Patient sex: M
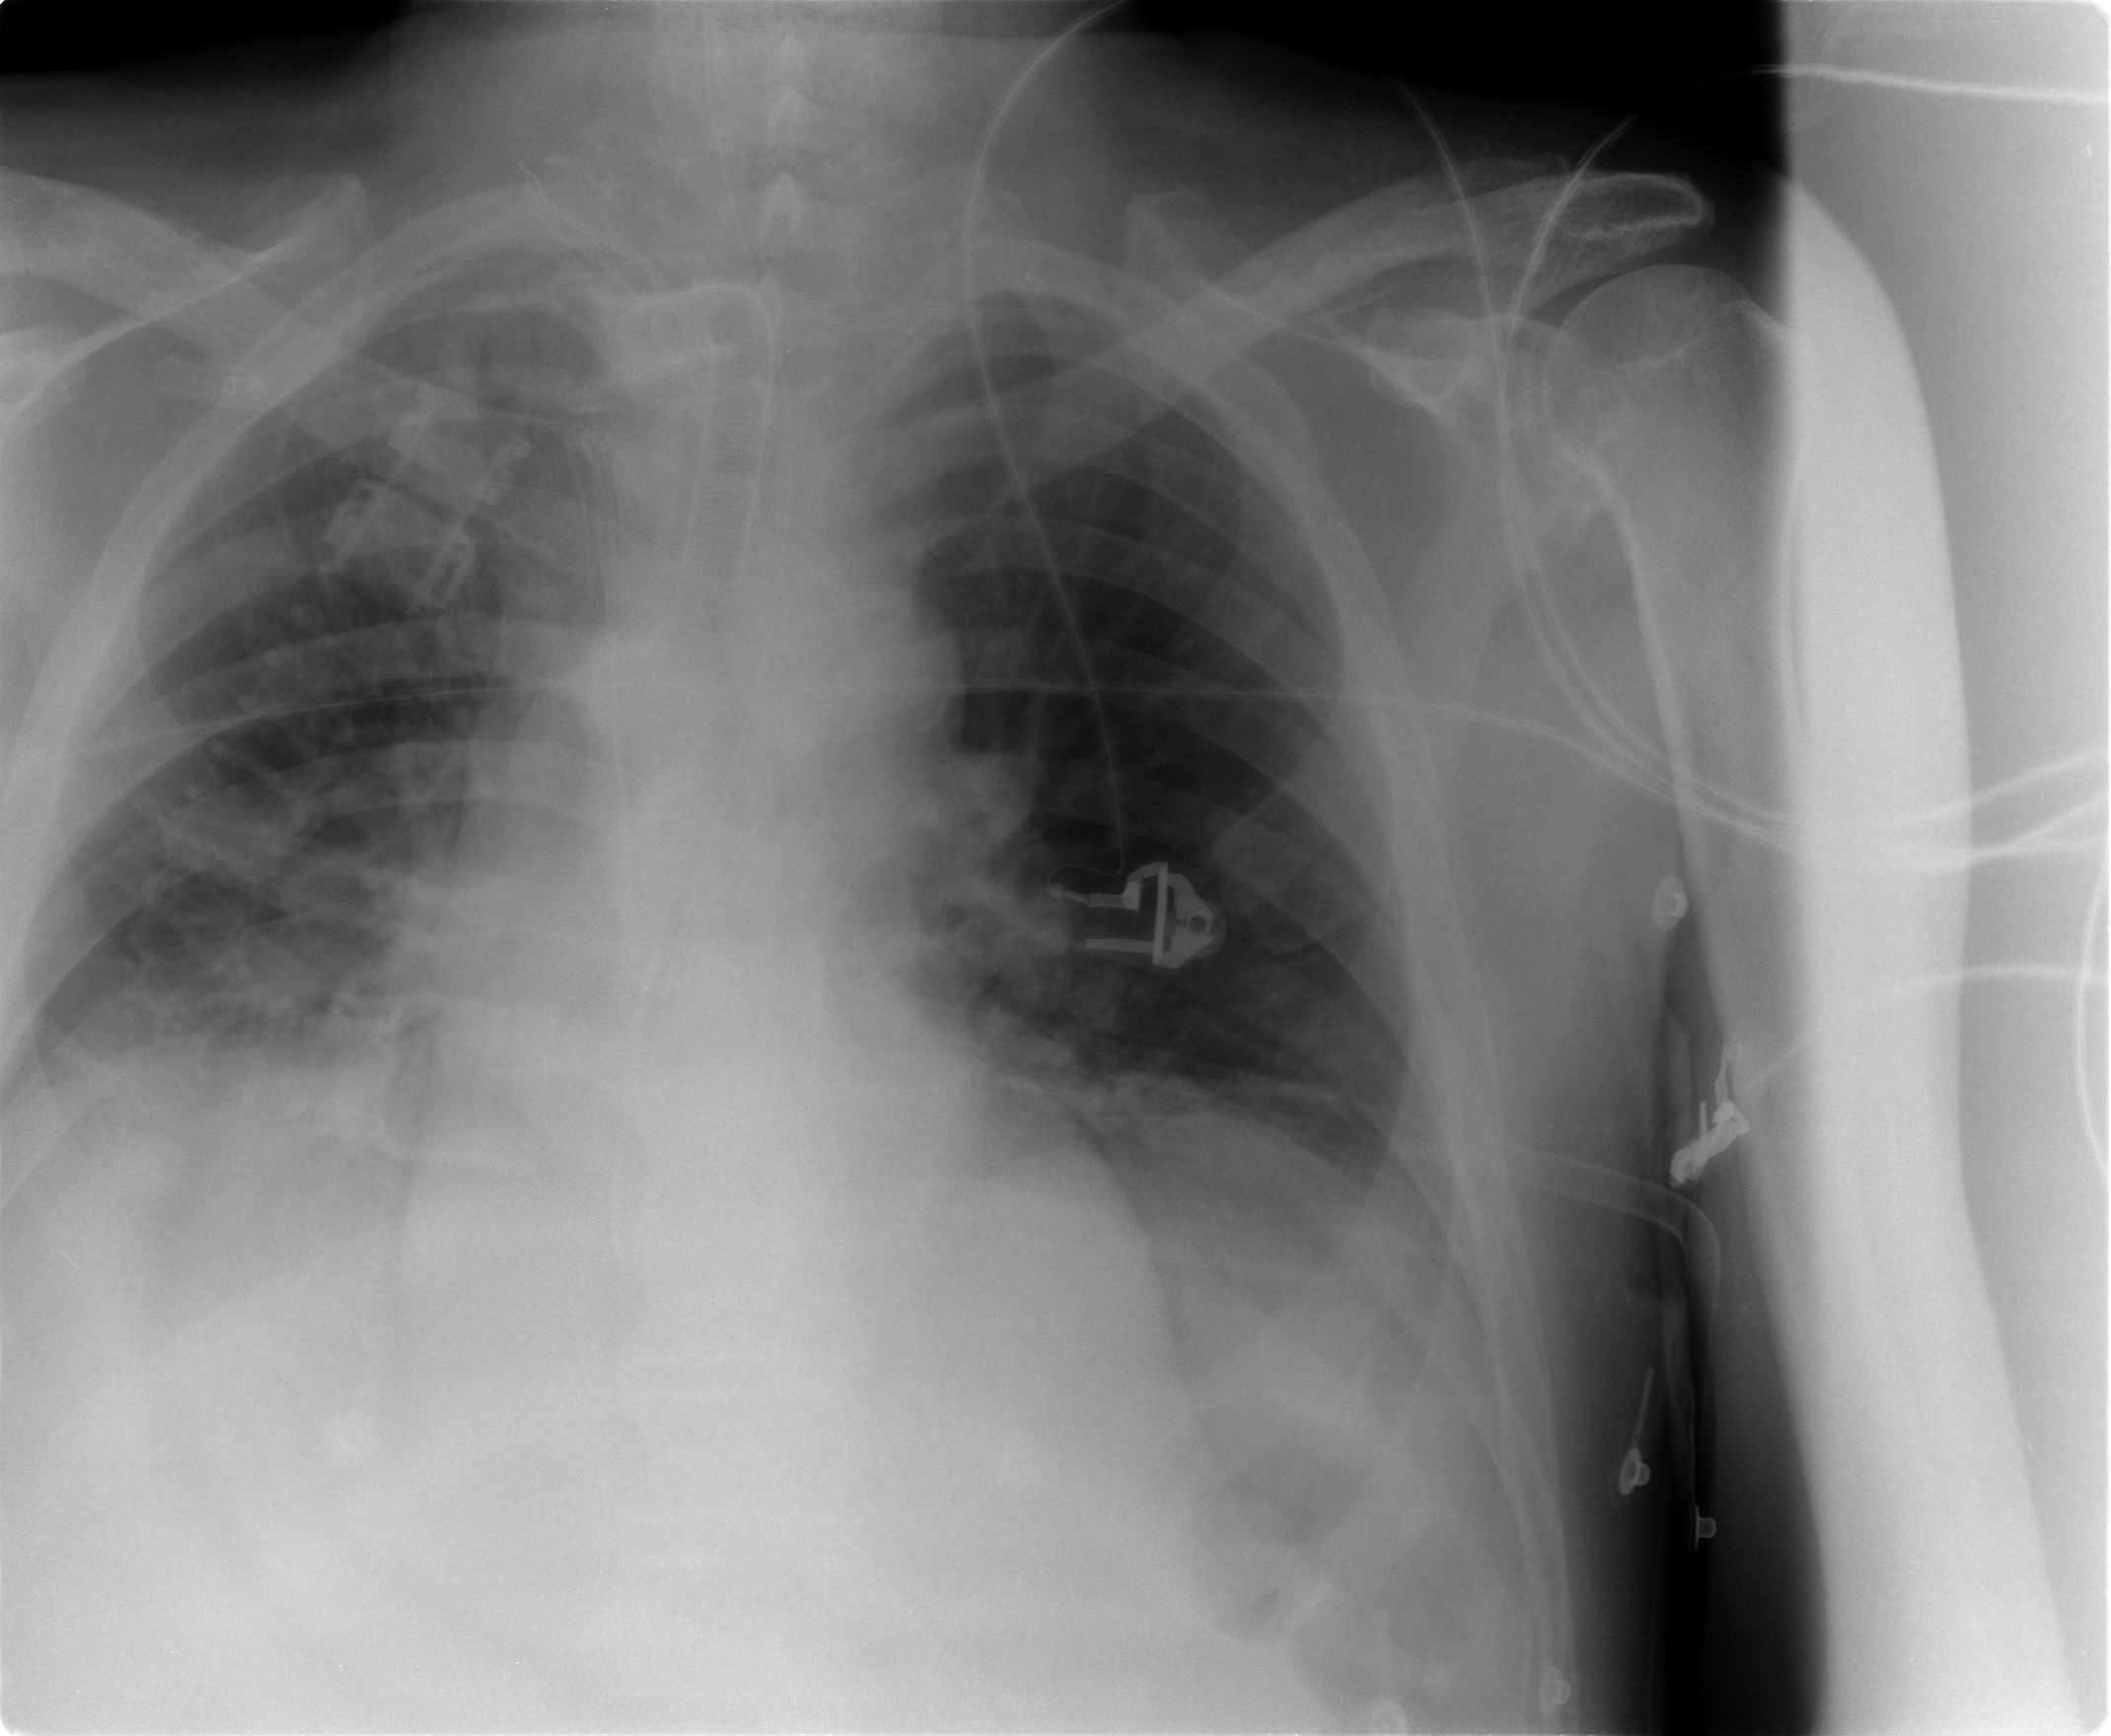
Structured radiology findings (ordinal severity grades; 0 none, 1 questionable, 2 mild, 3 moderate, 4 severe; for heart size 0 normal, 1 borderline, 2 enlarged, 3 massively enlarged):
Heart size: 0
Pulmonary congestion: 0
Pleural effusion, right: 0
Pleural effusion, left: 2
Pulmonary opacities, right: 0
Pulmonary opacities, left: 0
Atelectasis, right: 2
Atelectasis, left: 2